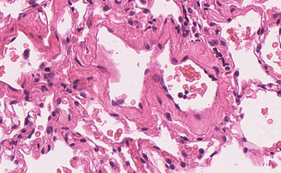
Tumor epithelial tissue: no
Tumor-associated stroma tissue: no
Normal tissue: yes